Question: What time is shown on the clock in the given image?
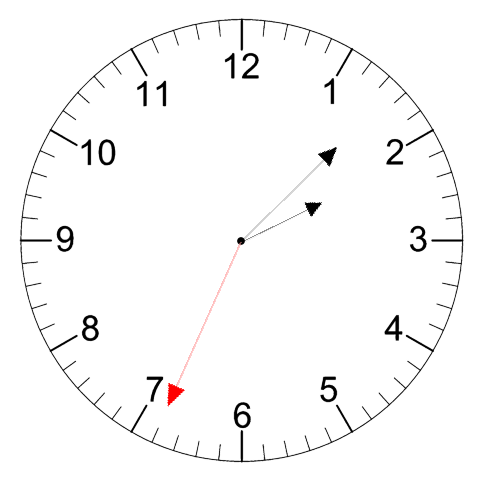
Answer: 02:07:34